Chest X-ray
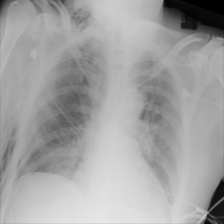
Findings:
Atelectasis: negative
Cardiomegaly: negative
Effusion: negative
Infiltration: negative
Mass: negative
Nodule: negative
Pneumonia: negative
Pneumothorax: negative
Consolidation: negative
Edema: negative
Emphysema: positive
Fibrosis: negative
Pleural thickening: negative
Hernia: negative